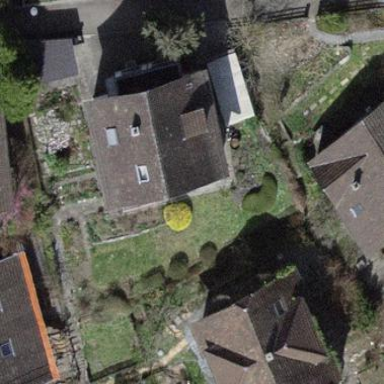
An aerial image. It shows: Simple and straightforward house.